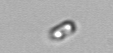
Label: Chaetoceros